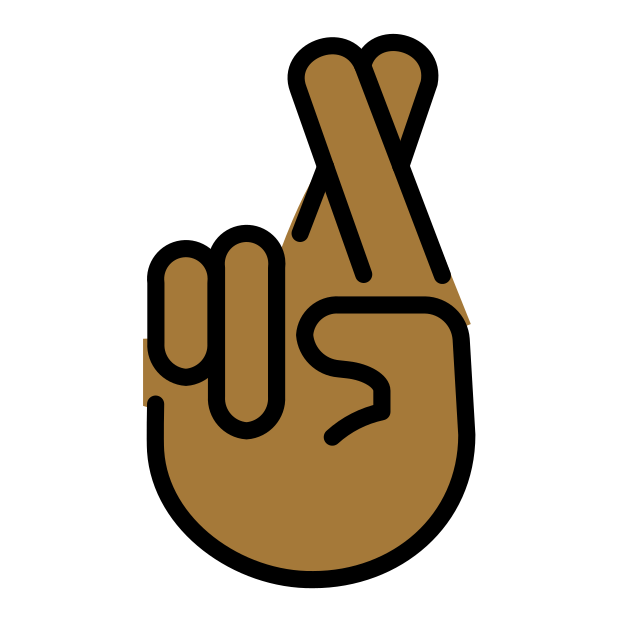
crossed fingers: medium-dark skin tone